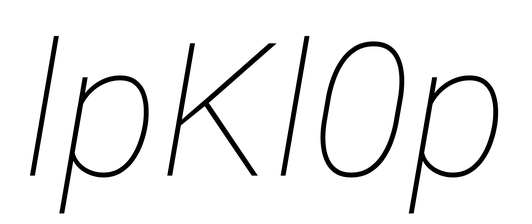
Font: Roboto-Italic_Thin_Italic